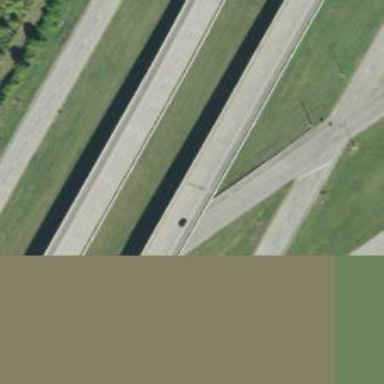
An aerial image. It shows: Motorway bridge.